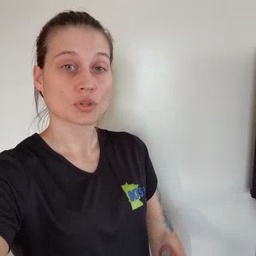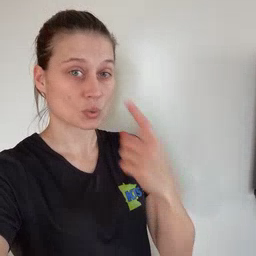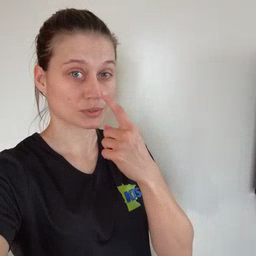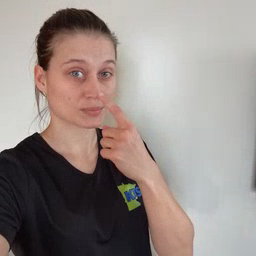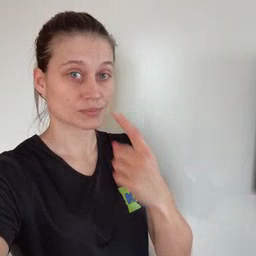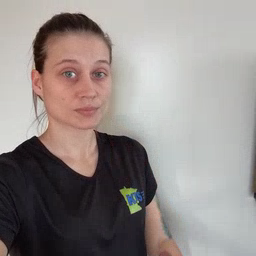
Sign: nose